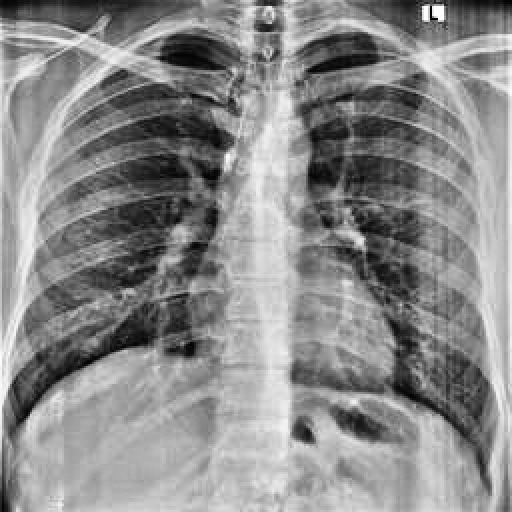
Finding: NORMAL